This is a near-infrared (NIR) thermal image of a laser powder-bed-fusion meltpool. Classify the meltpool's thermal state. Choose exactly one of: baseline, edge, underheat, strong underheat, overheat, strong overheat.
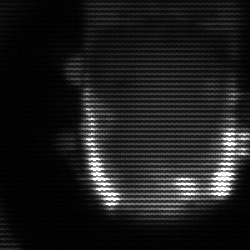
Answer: baseline